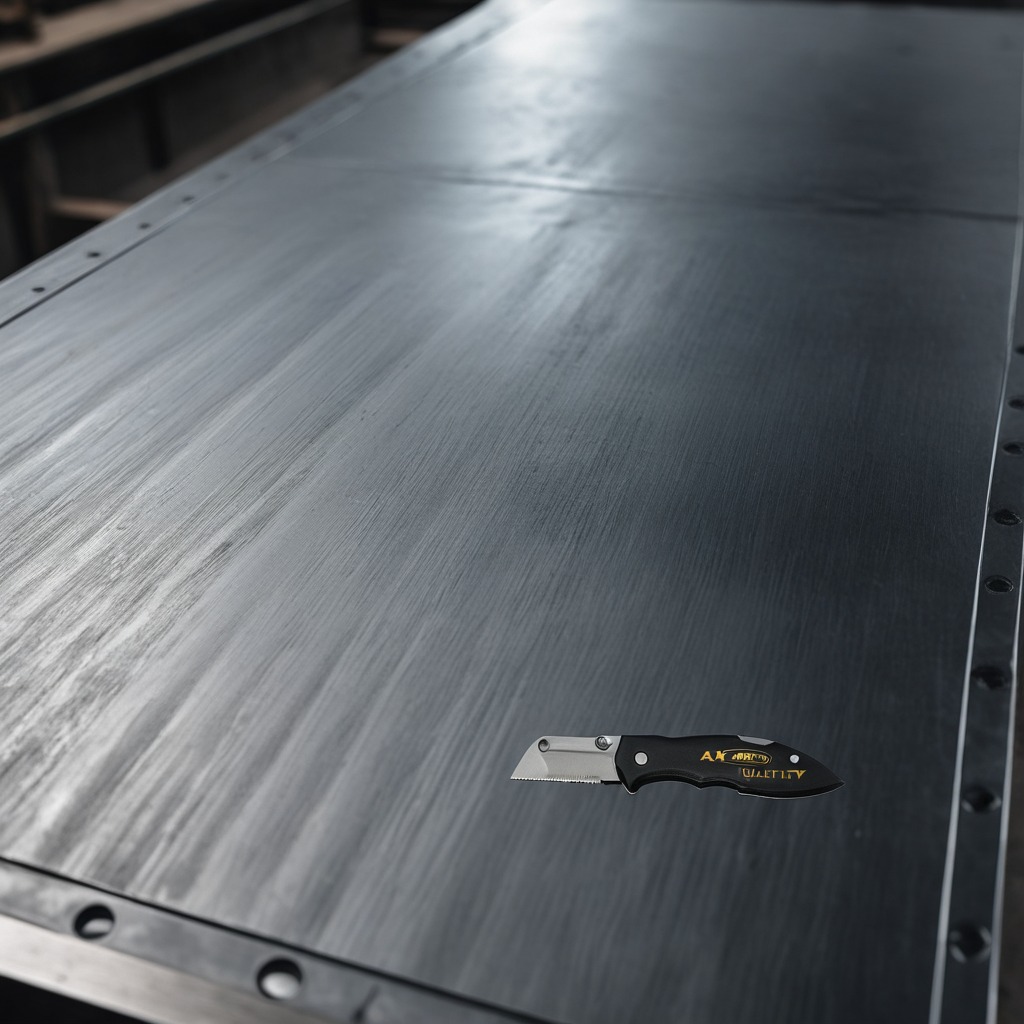
A utility knife lies on the cold steel table in a mining workshop.